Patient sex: M
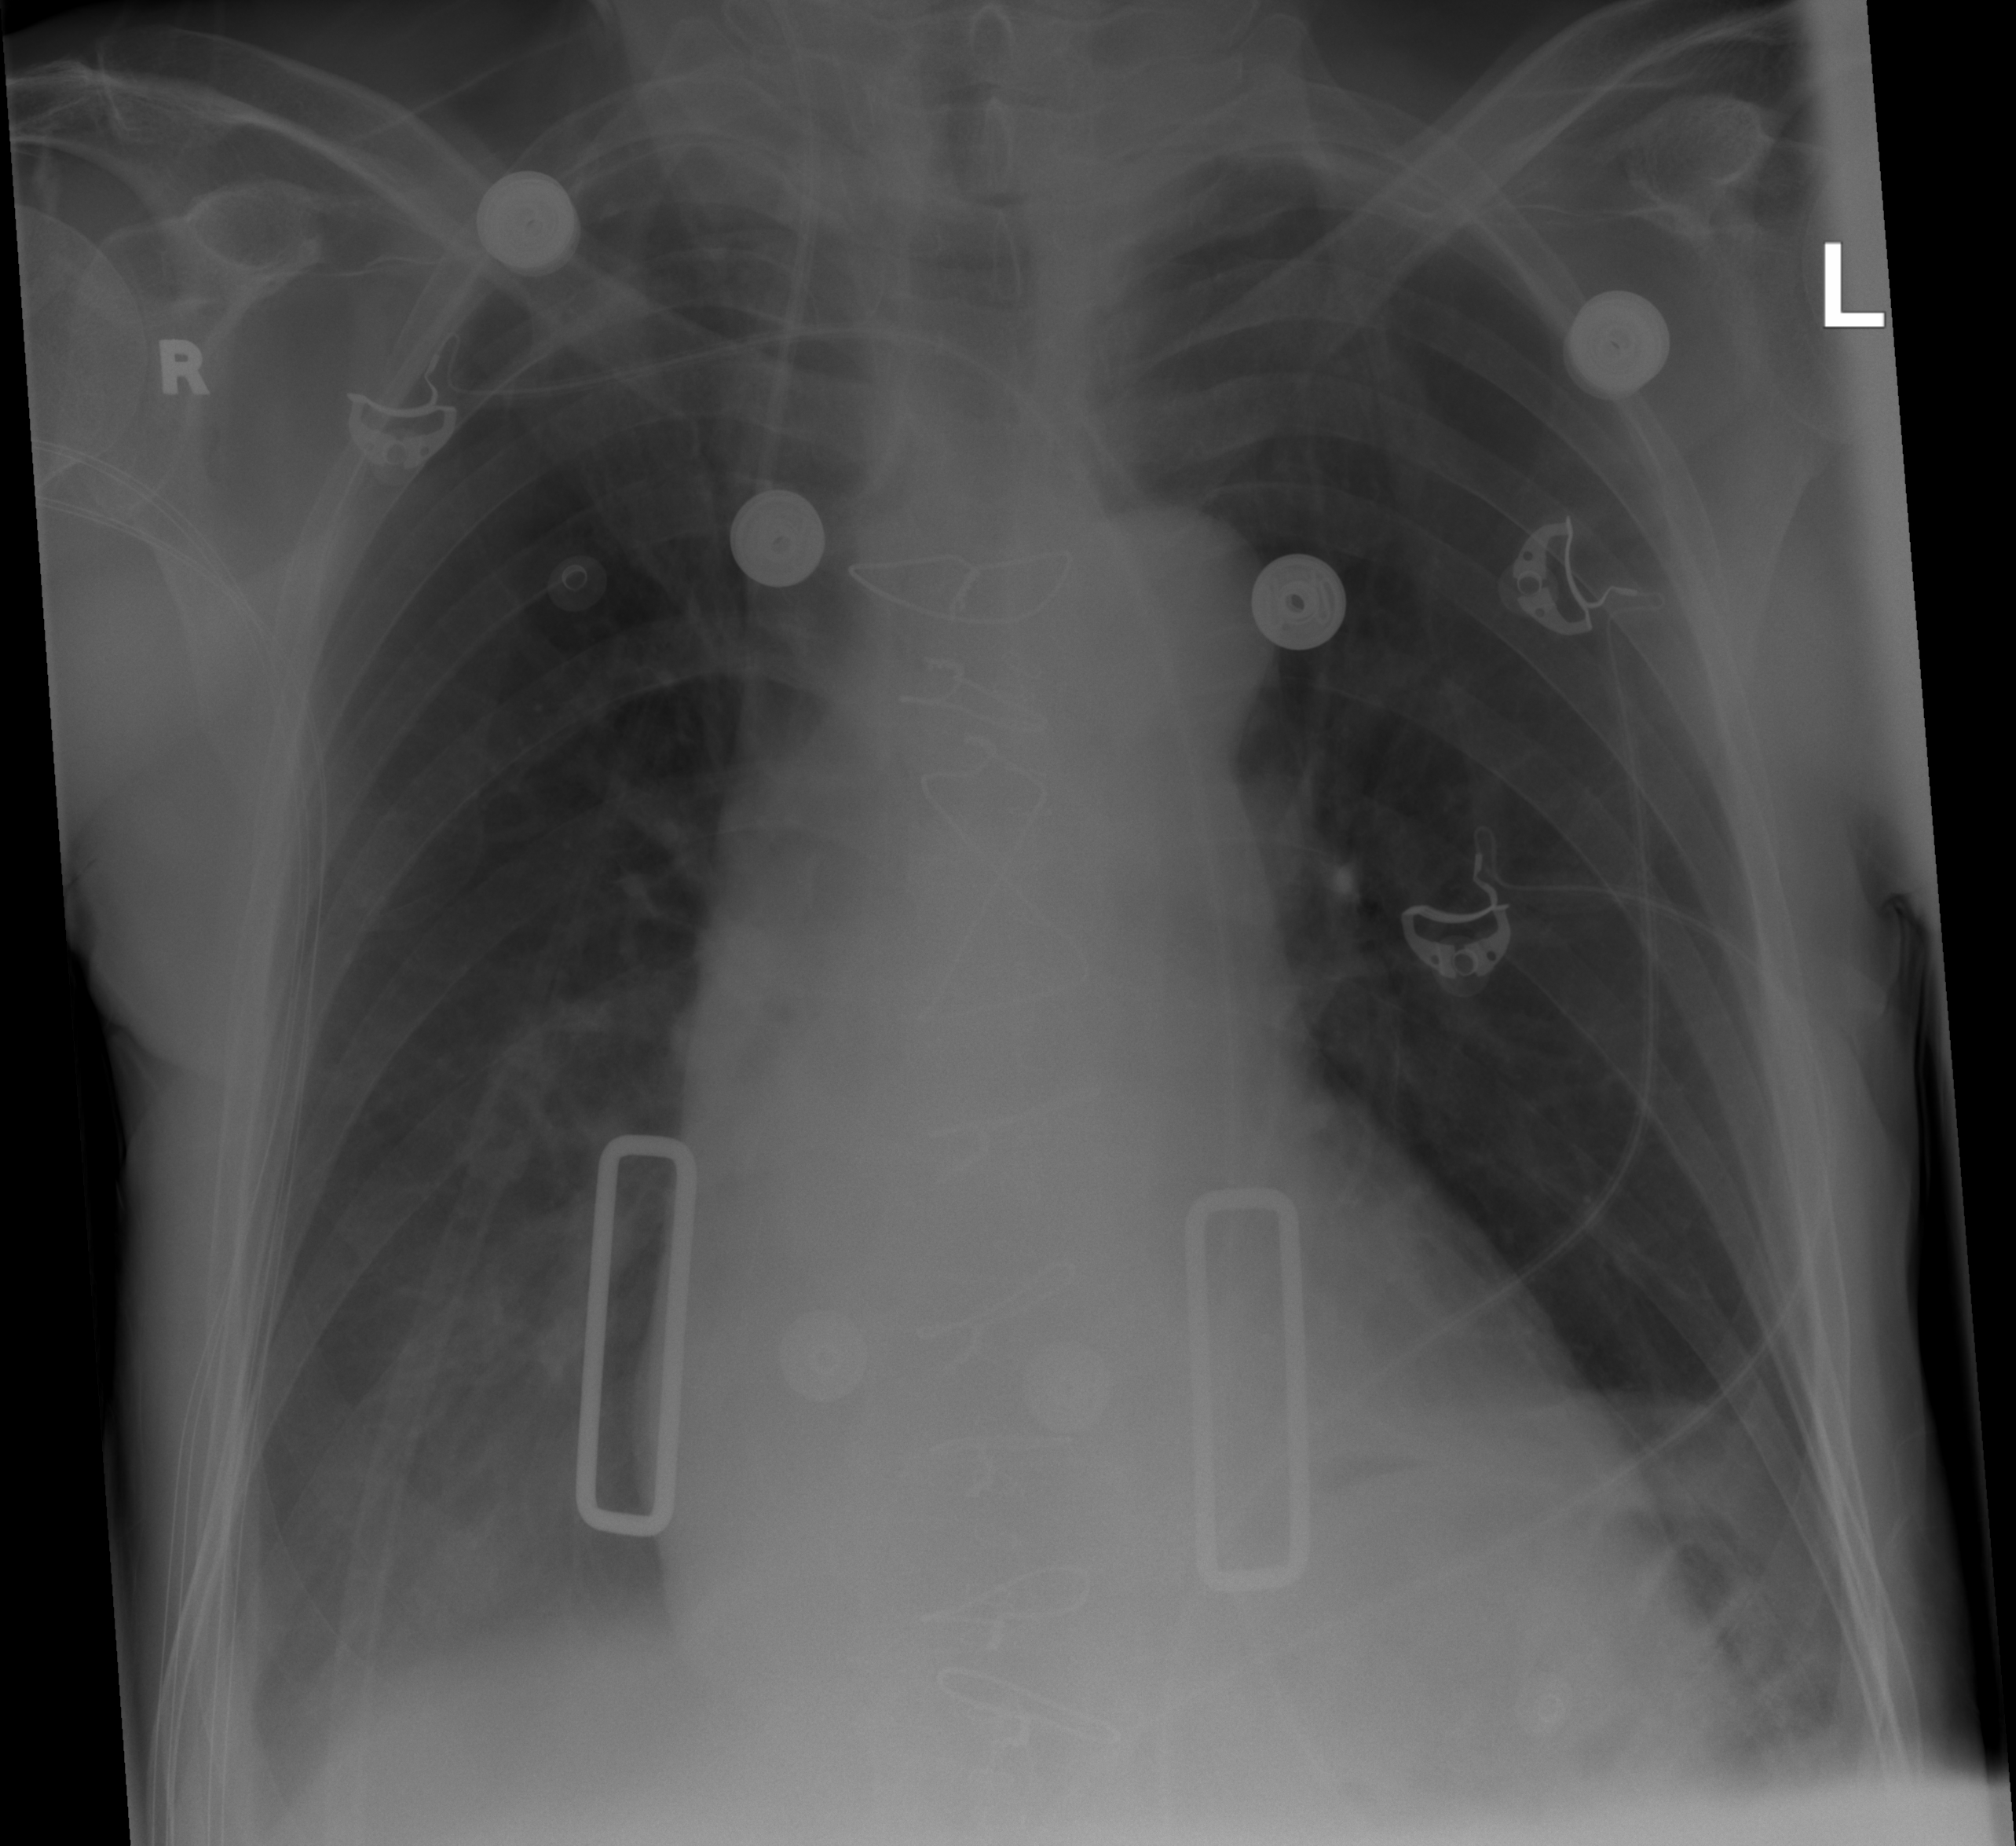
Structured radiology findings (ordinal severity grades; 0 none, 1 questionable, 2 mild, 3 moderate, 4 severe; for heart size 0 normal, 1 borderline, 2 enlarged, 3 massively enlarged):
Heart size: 1
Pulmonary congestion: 0
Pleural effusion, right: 2
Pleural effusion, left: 1
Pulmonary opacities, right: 0
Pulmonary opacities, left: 2
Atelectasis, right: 0
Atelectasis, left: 2